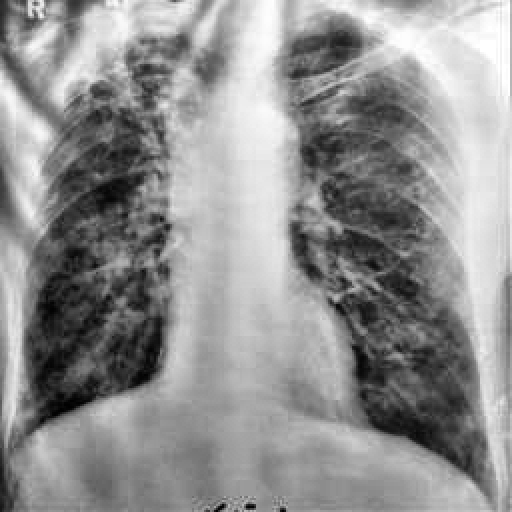
Finding: TUBERCULOSIS